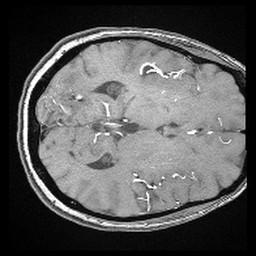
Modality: angio
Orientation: axial
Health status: ill
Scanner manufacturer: siemens
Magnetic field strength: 3 T
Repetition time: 0.021 s
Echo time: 0.00343 s